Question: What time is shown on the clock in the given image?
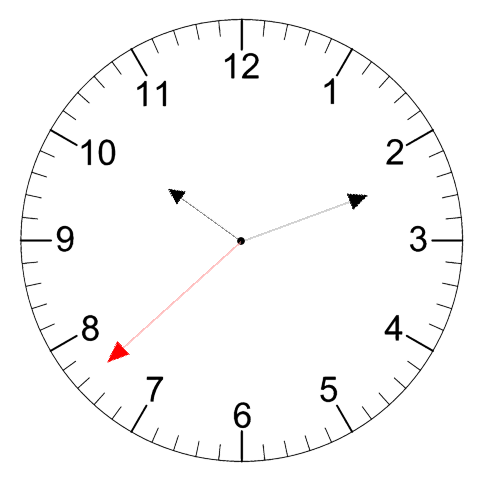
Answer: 10:11:38